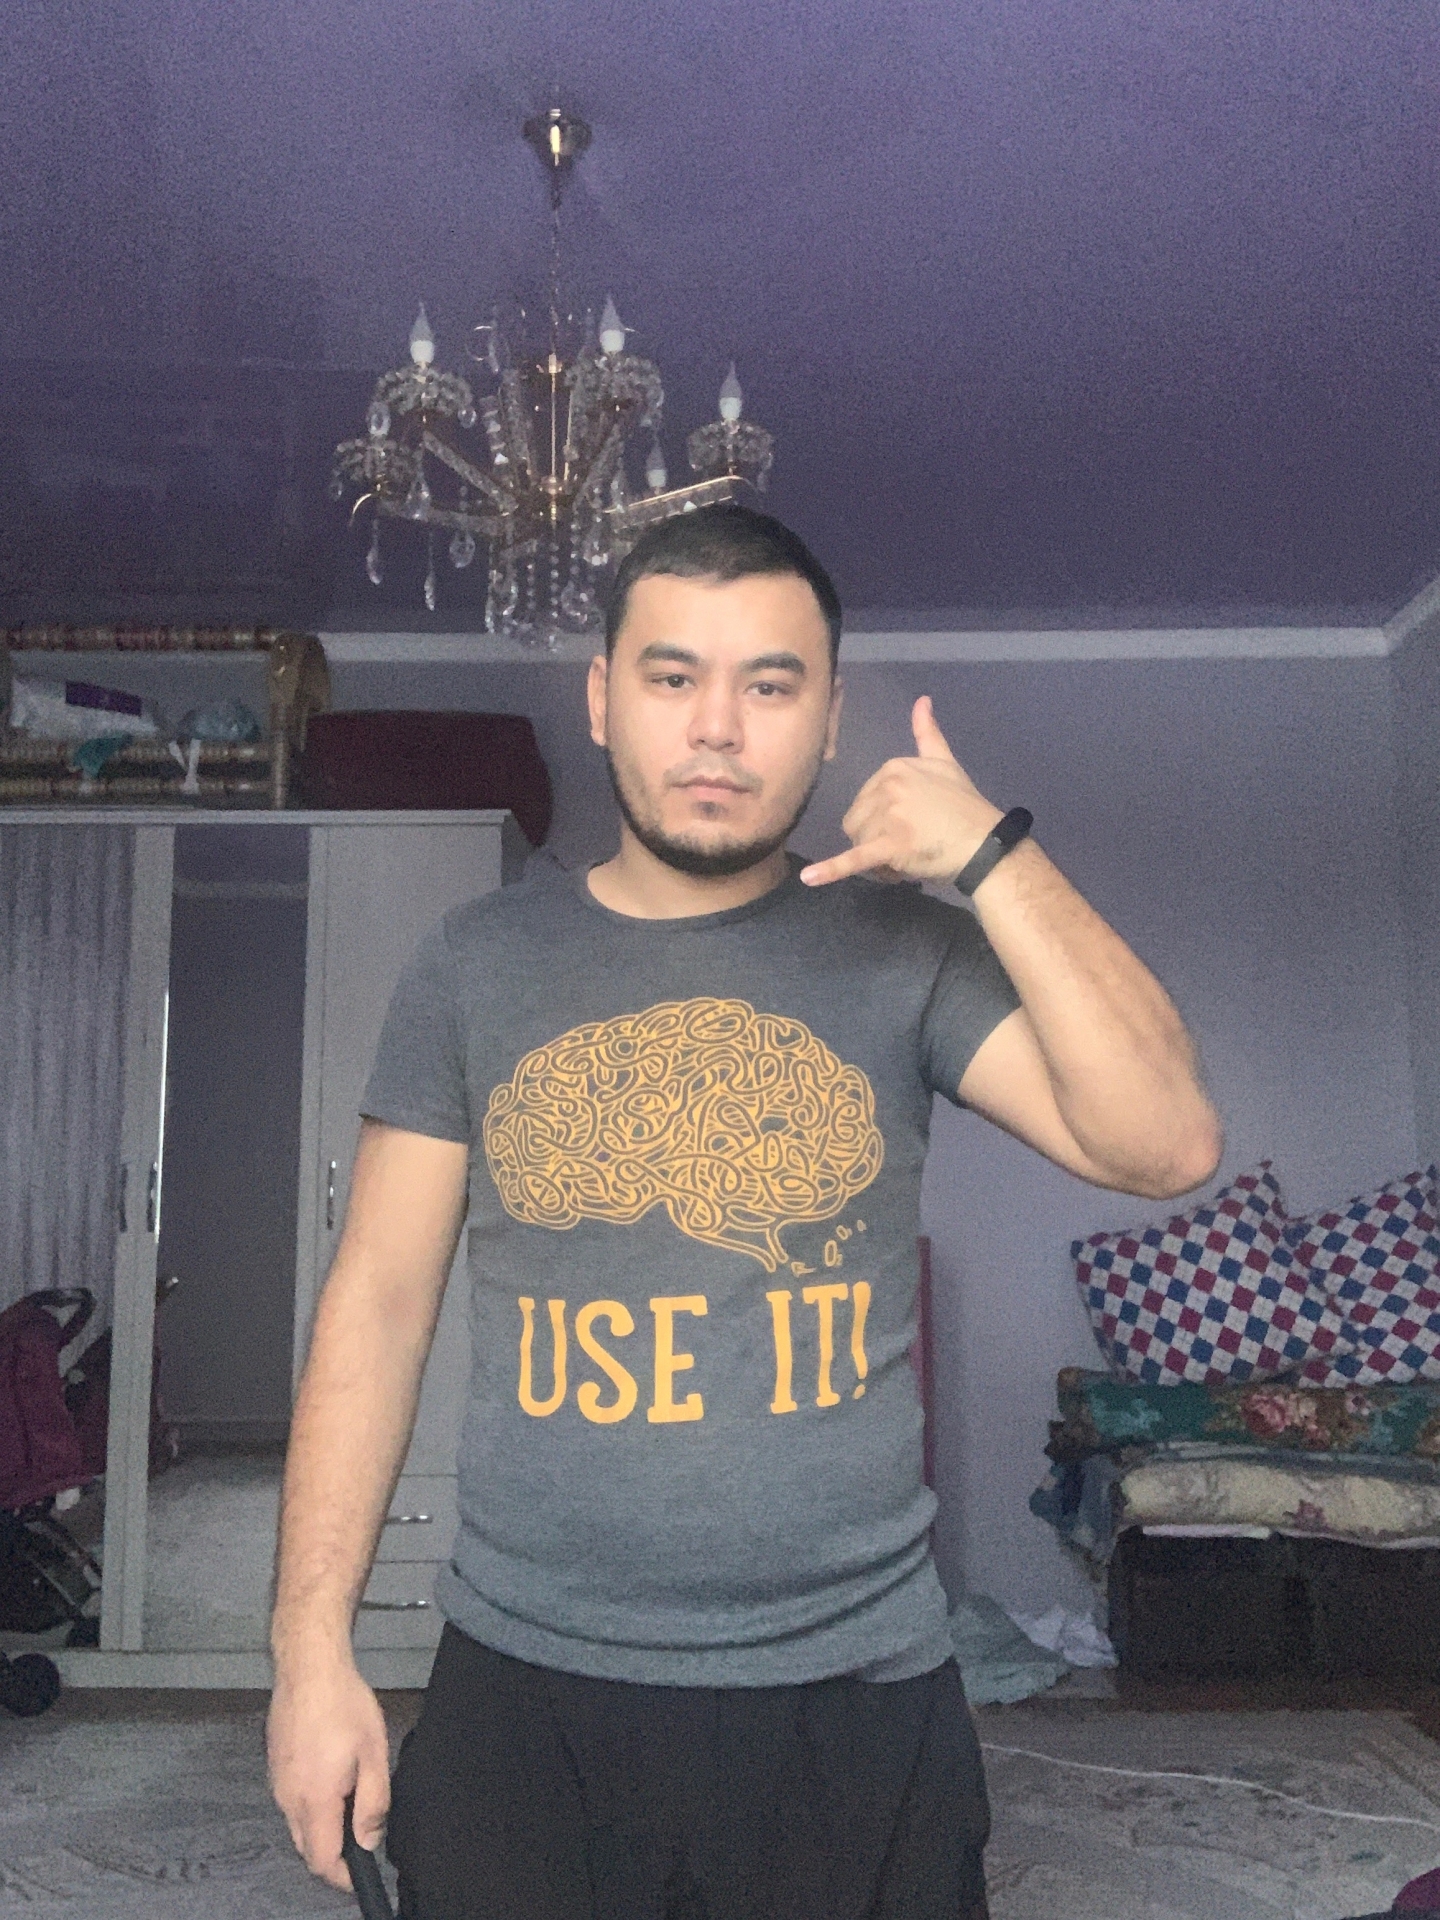
Label: noise